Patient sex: M
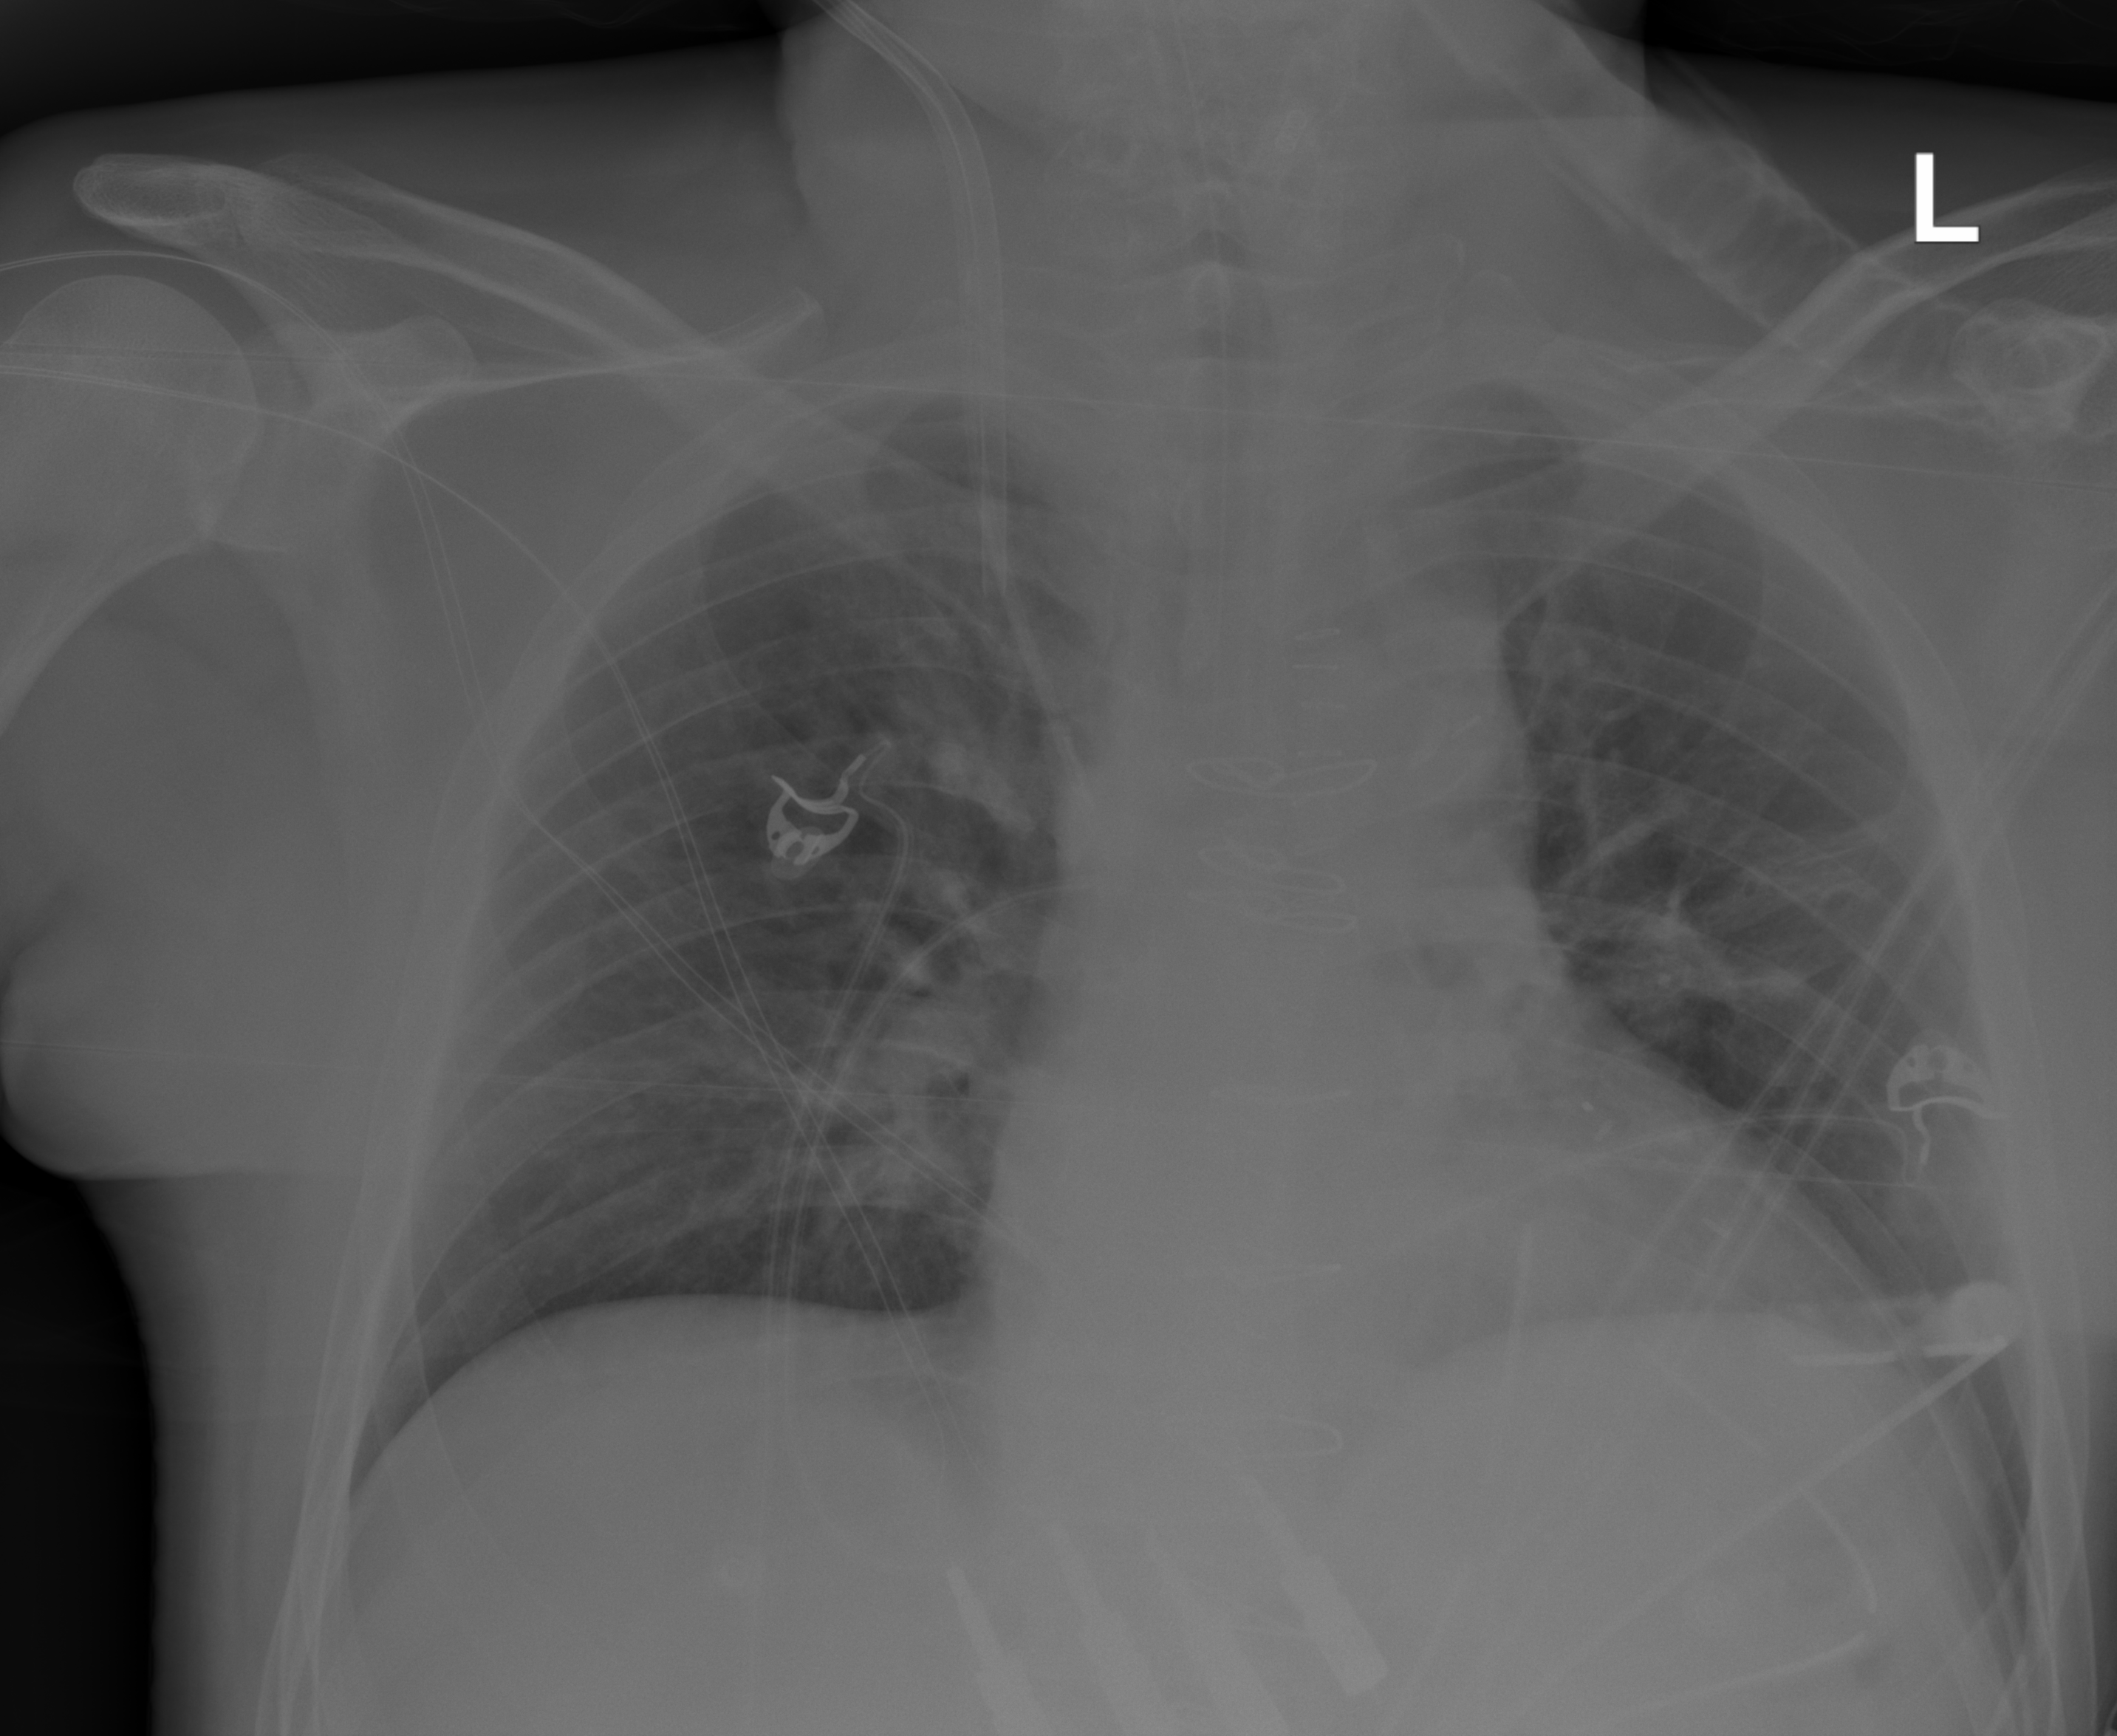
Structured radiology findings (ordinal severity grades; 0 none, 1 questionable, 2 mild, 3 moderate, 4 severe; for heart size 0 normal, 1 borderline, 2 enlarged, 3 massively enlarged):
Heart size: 0
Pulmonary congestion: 2
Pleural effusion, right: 0
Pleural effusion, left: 0
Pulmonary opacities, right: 0
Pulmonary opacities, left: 0
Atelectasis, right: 0
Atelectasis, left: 2